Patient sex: M
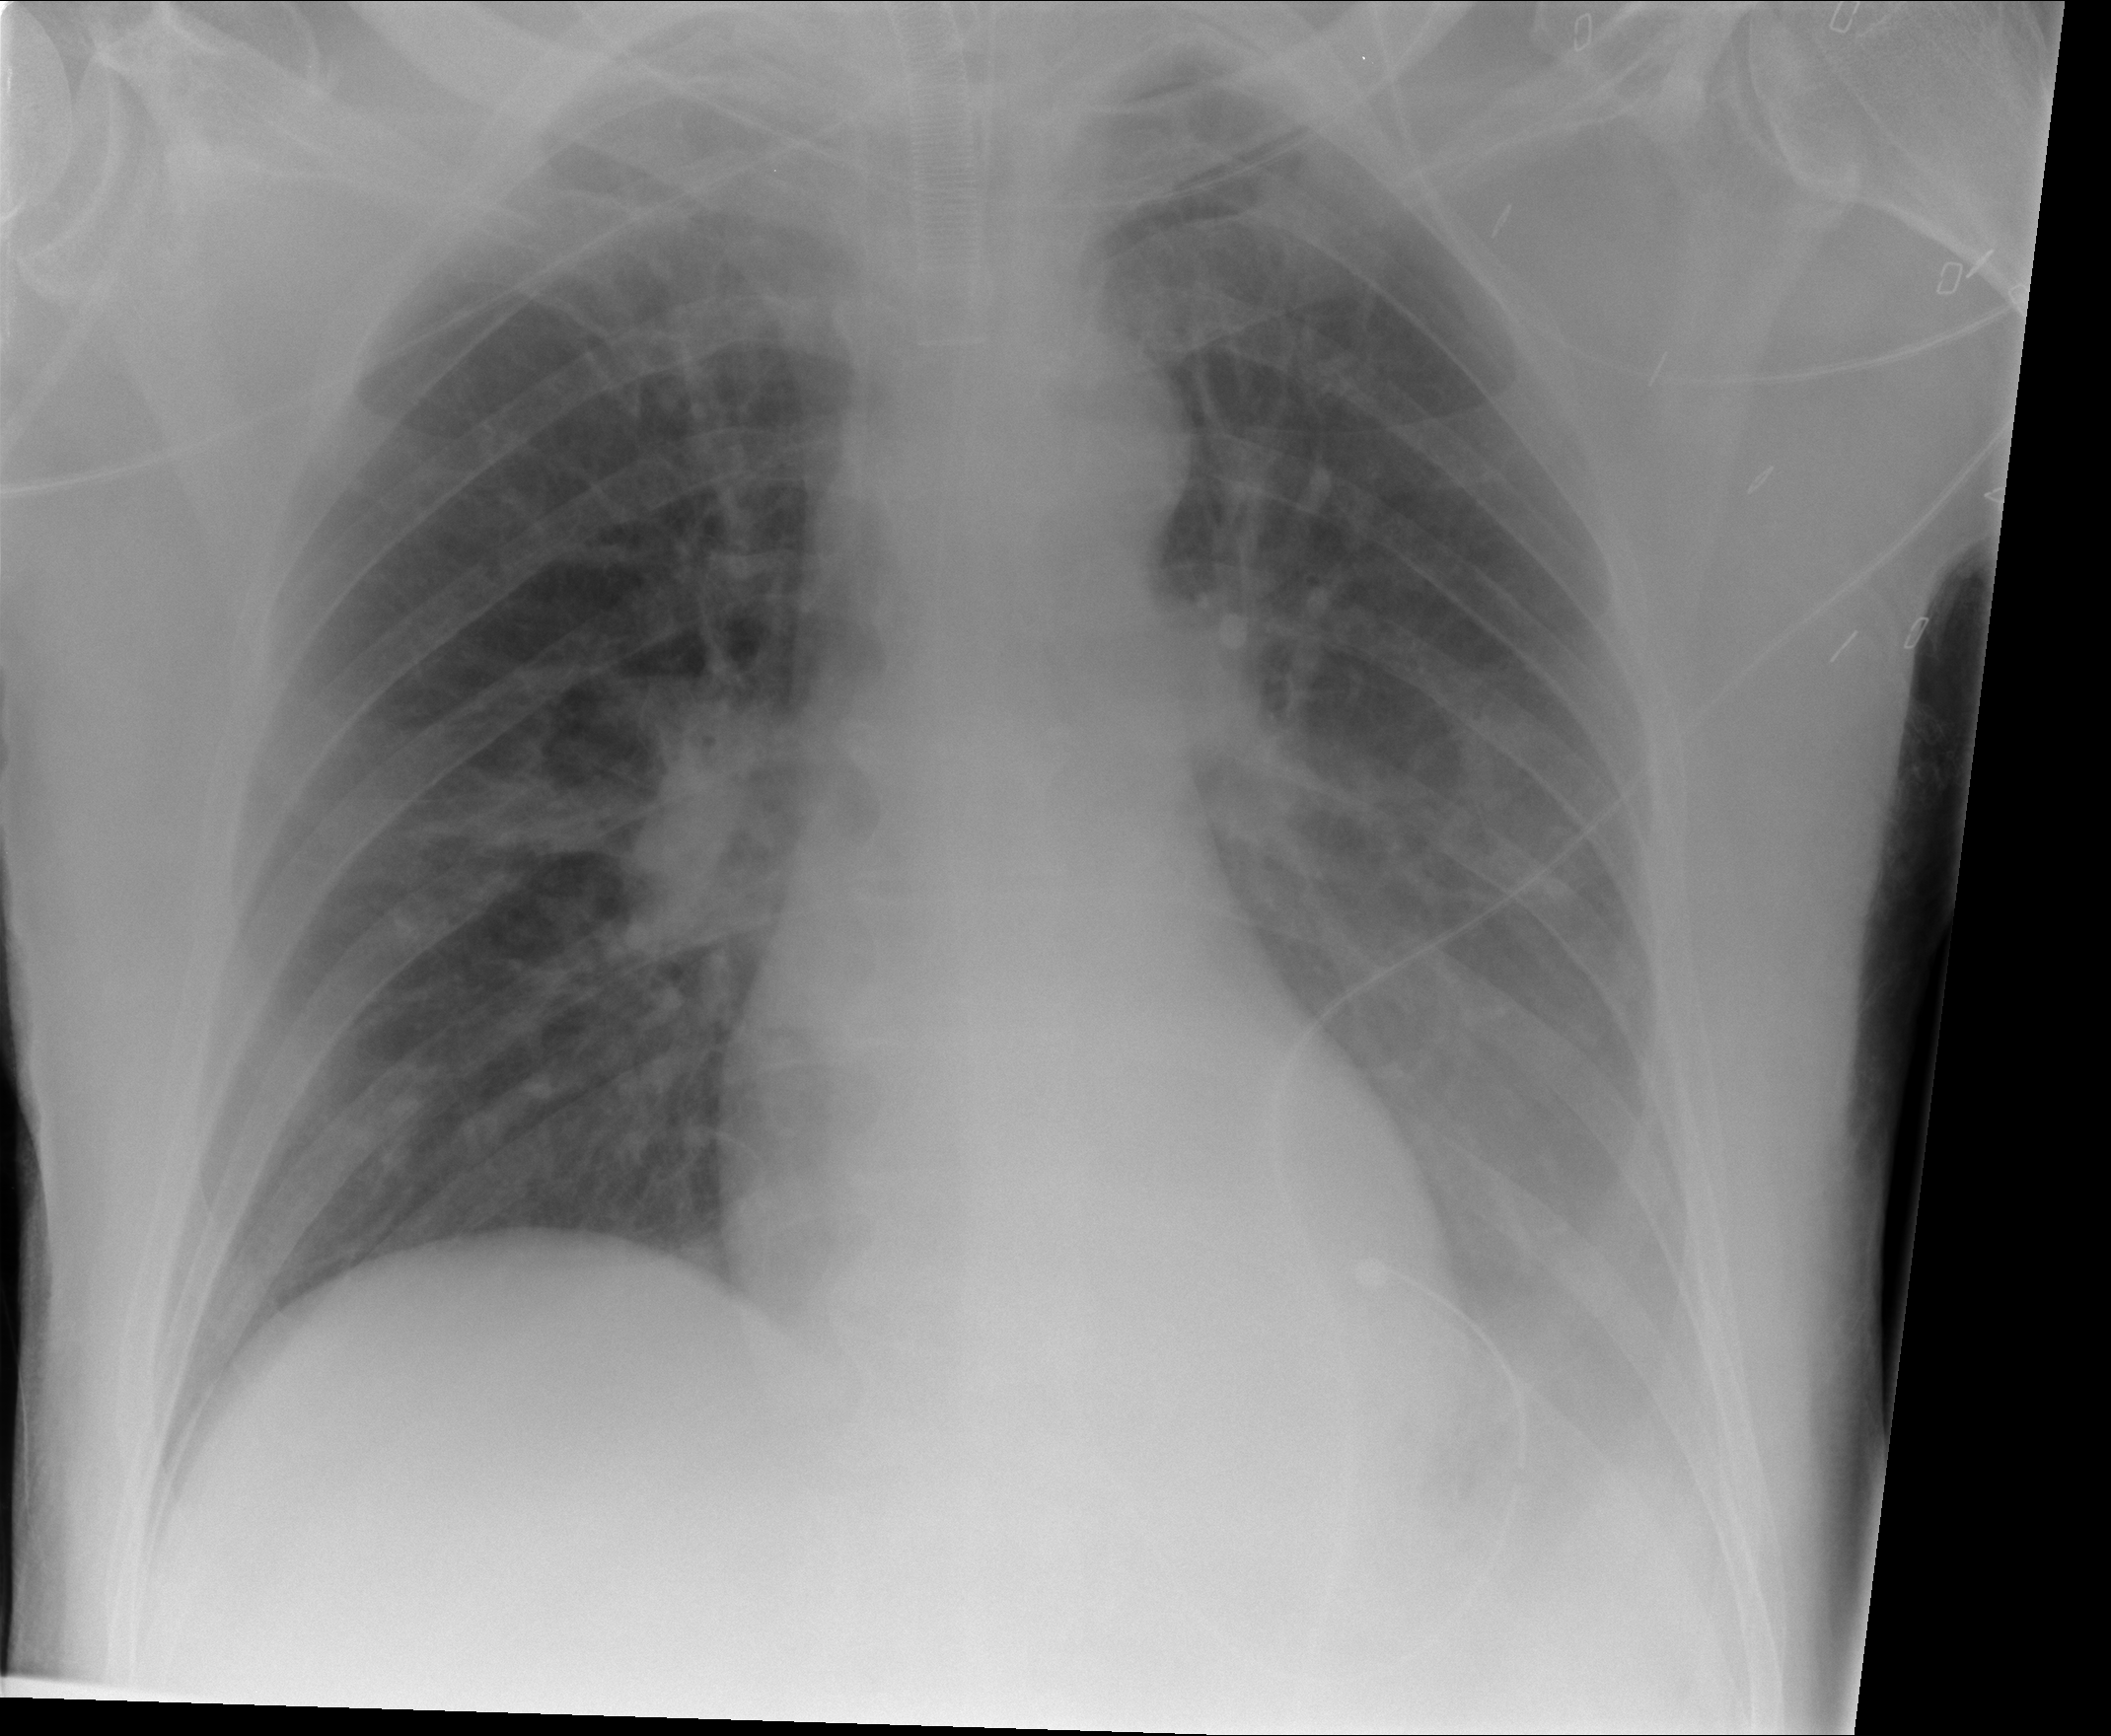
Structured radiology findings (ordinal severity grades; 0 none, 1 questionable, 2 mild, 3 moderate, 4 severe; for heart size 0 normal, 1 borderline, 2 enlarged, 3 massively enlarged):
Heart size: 0
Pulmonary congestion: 1
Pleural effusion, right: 0
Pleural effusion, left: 2
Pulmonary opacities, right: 0
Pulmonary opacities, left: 0
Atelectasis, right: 0
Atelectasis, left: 2